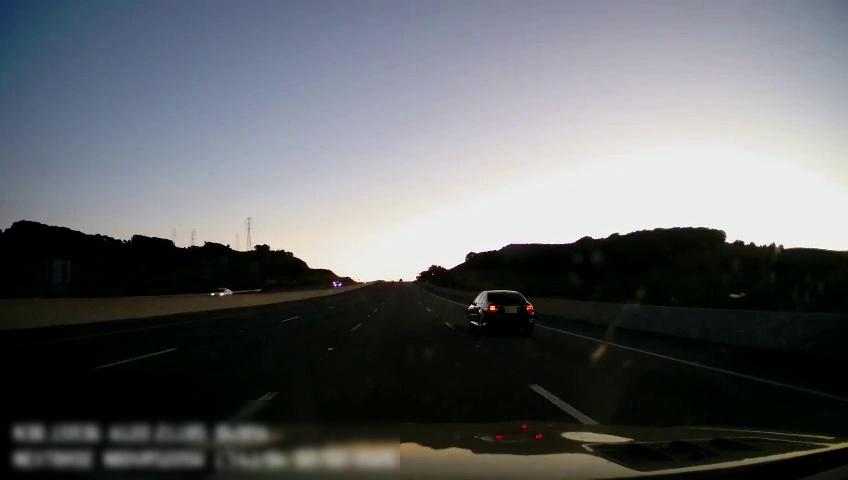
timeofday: Dusk/Dawn/Twilight
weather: Sunny
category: Drivable Space
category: Vehicles | Car
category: Vehicles | Car
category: Lanes | Alternate Lane
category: Lanes | Current Lane
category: Lanes | Current Lane
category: Lanes | Alternate Lane
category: Lanes | Alternate Lane